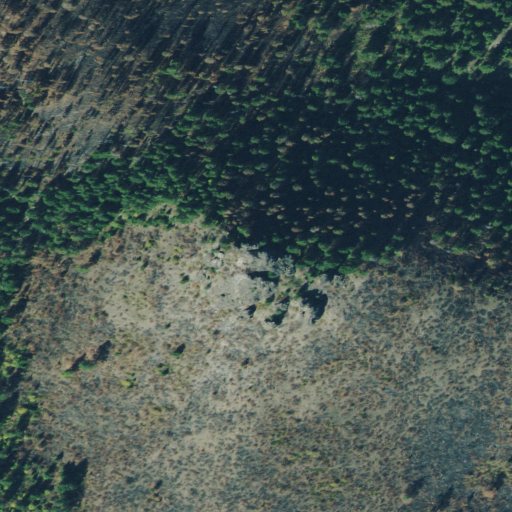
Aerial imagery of mountain in Montana named Castle Rock containing evergreen forest, grassland, shrub, and barren land